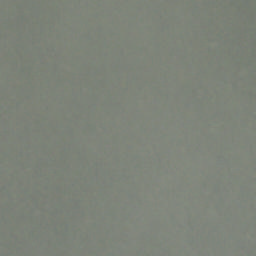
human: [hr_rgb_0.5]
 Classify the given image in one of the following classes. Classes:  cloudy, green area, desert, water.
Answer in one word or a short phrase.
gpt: cloudy